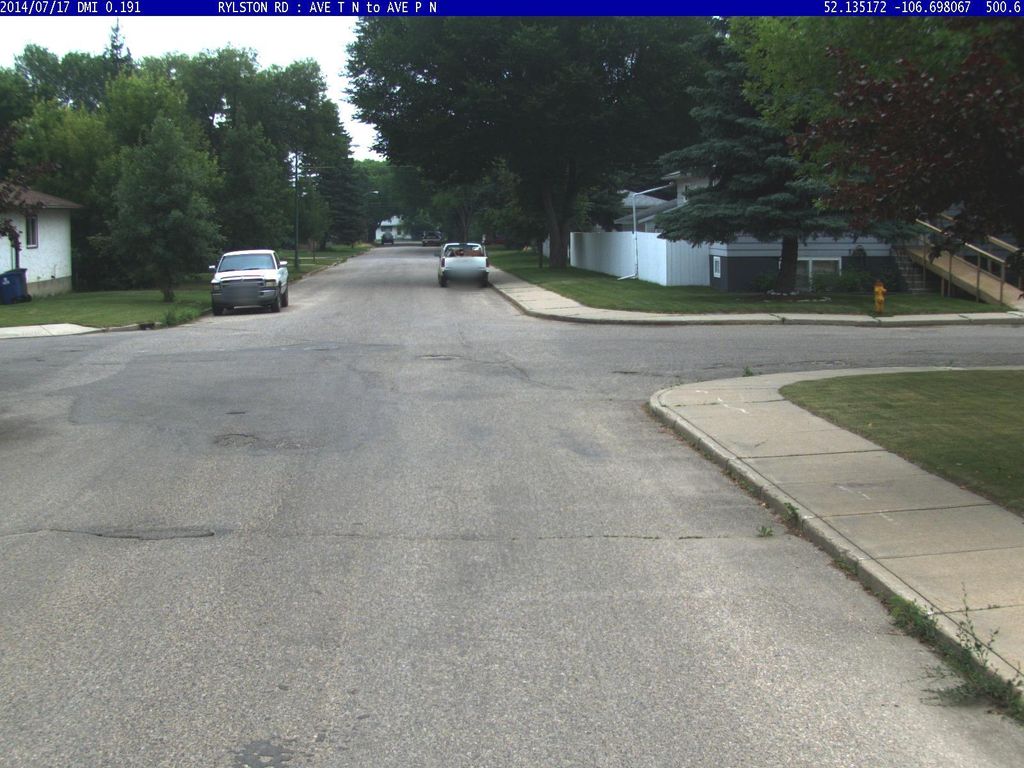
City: saskatoon